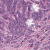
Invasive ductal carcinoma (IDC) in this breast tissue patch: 1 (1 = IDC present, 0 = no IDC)